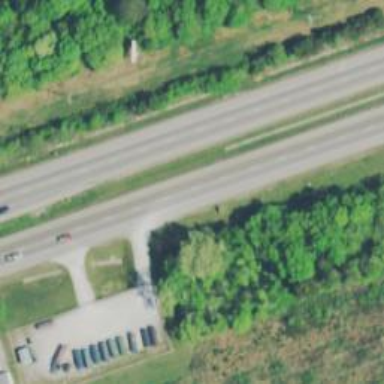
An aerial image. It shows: Expressway with asphalt surface and classified as primary highway.